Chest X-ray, AP view. Patient: 34 years old, sex M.
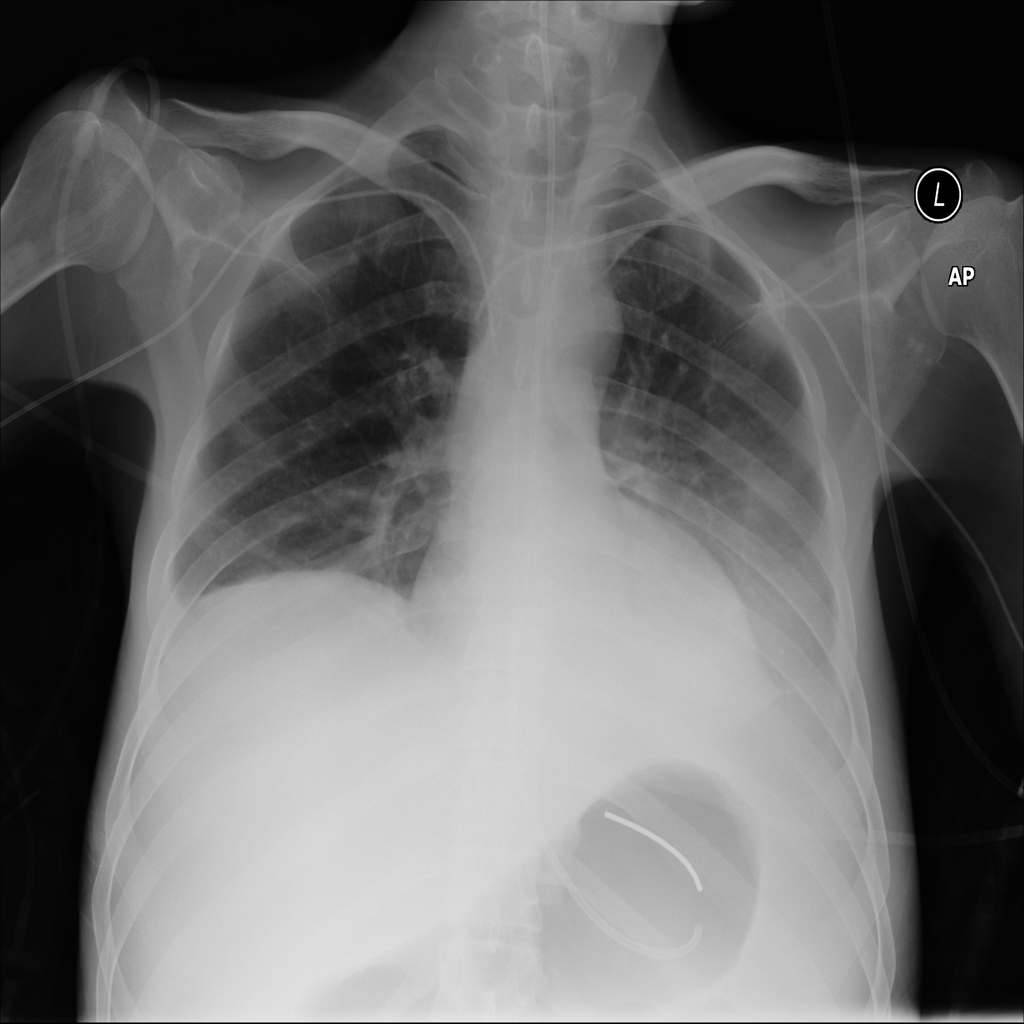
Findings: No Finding